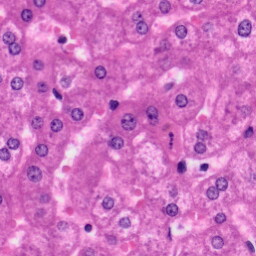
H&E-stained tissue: Liver